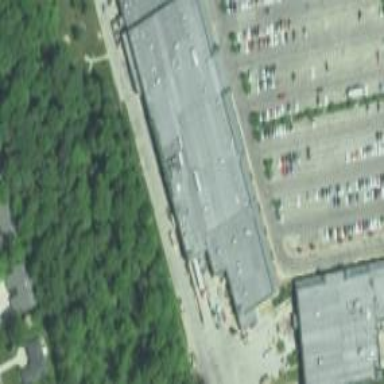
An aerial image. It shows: Building that houses supermarket.